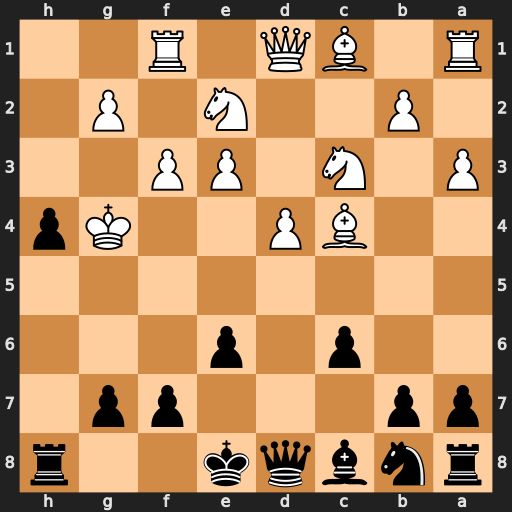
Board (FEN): rnbqk2r/pp3pp1/2p1p3/8/2BP2Kp/P1N1PP2/1P2N1P1/R1BQ1R2
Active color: b
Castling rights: kq
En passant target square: -
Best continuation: e5+ Be6 Bxe6#